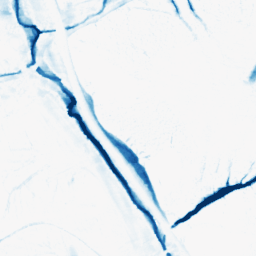
Category: morphological
Decomposition family: morphological_ellipse
Decomposition parameters: operation: closing
width: 10
height: 20
Upsampling method: bilinear
Upsampling parameters: scale: 2
Upsampling scale: 2